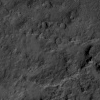
Atmospheric dust classification: not_dusty